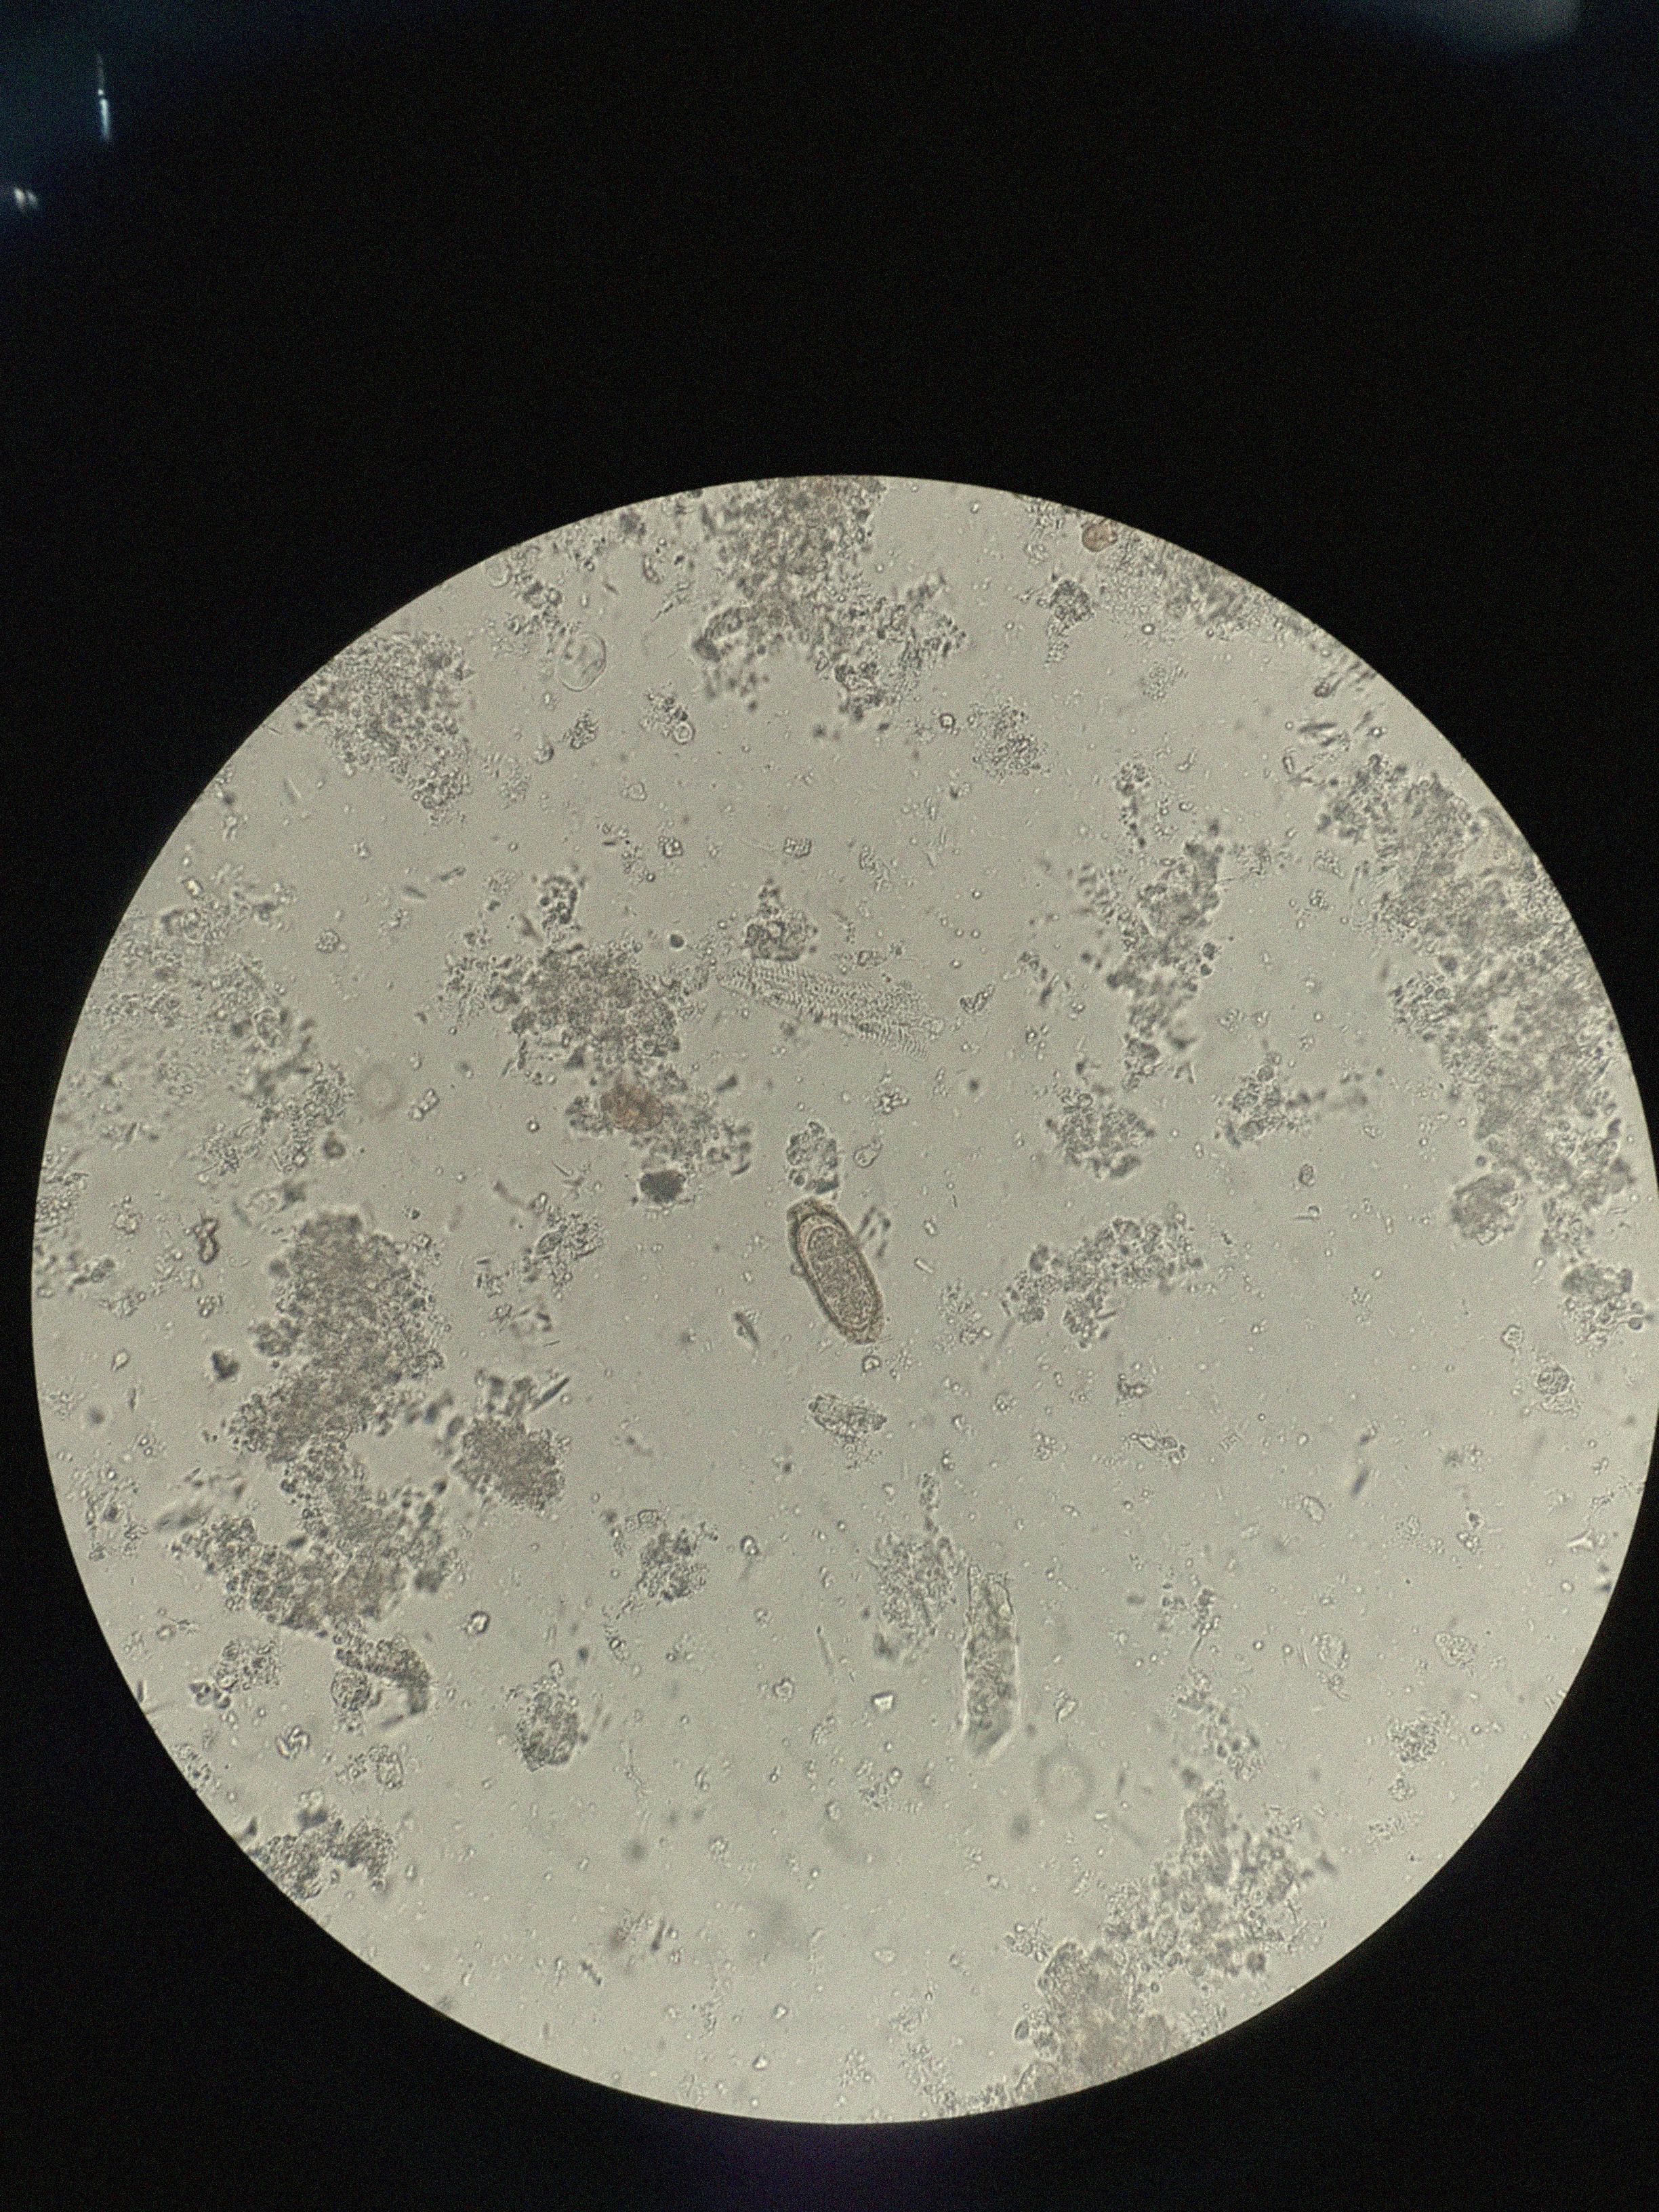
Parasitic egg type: Capillaria philippinensis